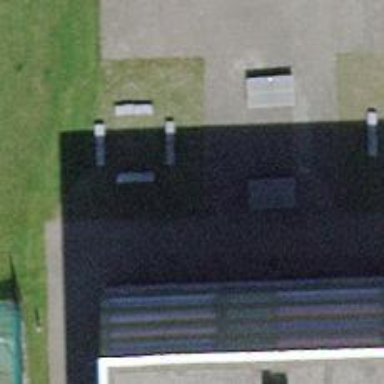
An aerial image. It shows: Bench for seating.